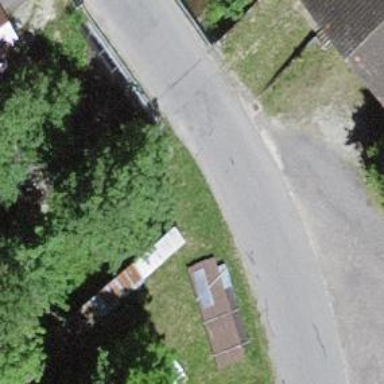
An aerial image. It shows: Unclassified road on bridge.